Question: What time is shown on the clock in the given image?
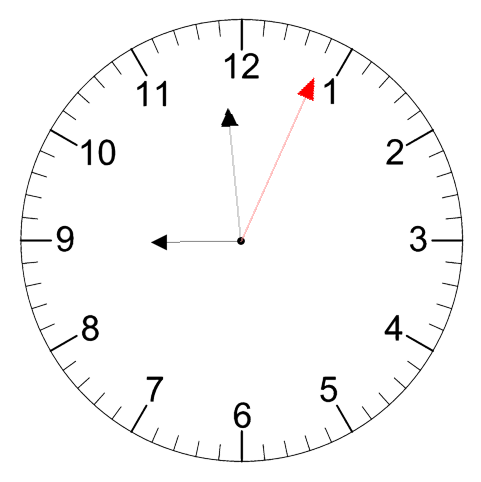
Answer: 08:59:04